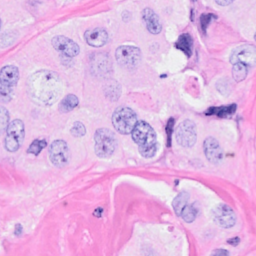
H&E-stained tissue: Breast